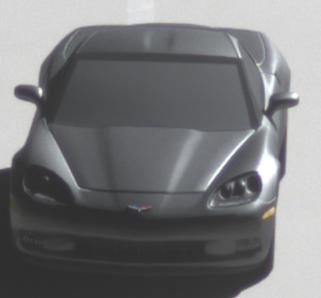
Make: Chevrolet
Model: Corvette Coupé
Detailed model: Corvette (C6) Coupé
Model produced from: 2005/02
Model produced until: 2008/03
Doors: 3
Color: gray
Road condition: dry road
Daytime: midday
Contrast: high contrast